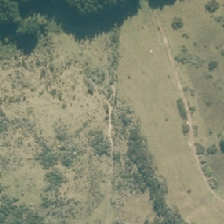
Land cover: grose_broom